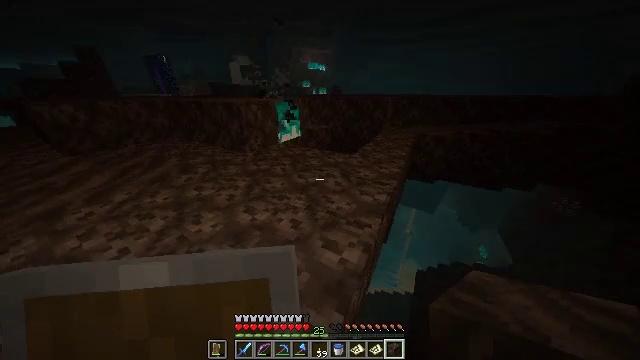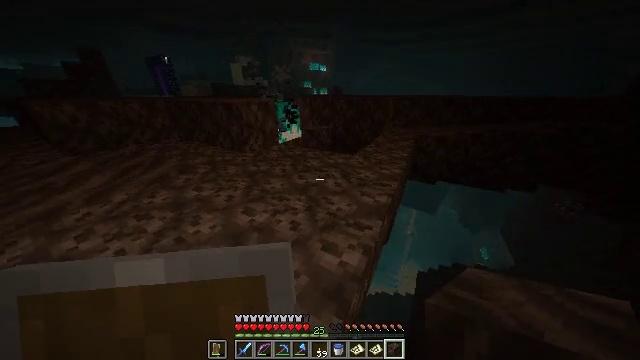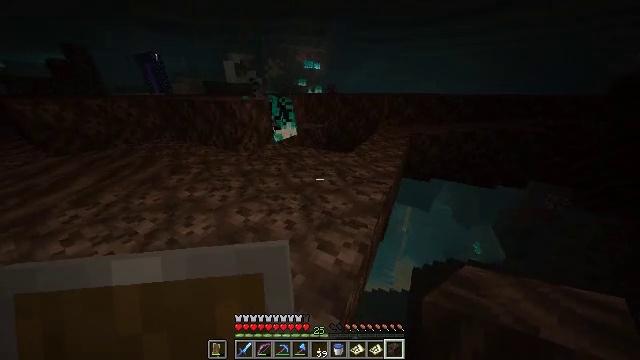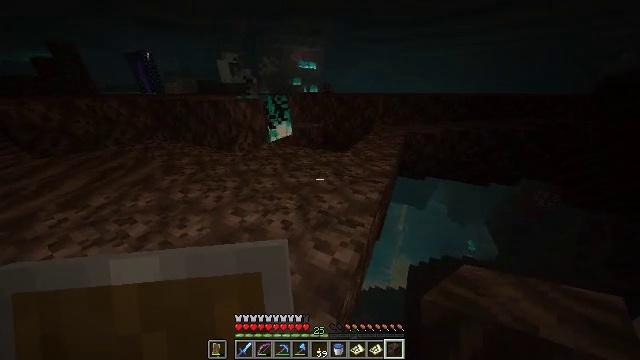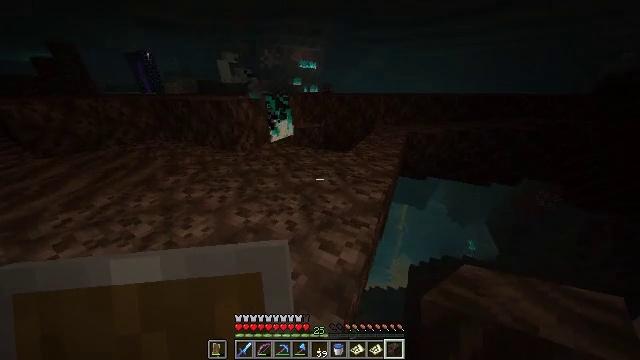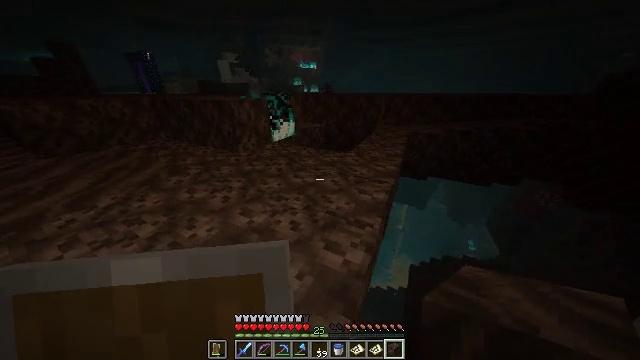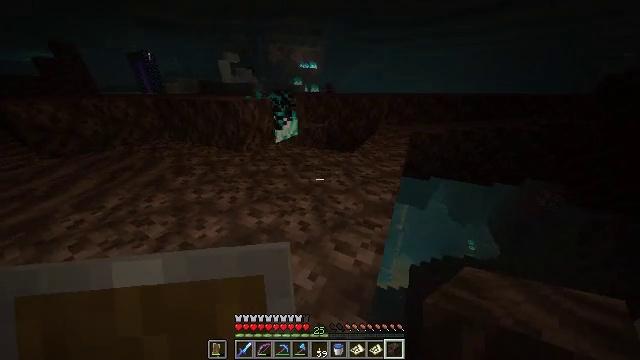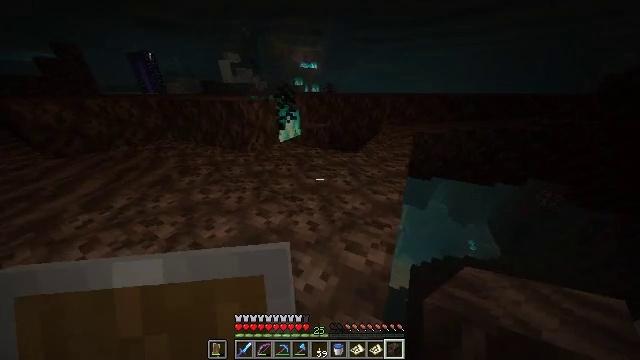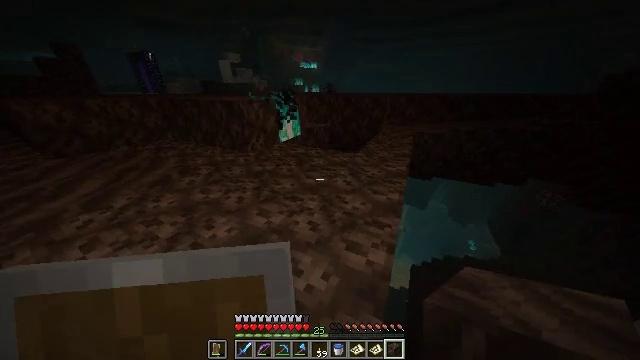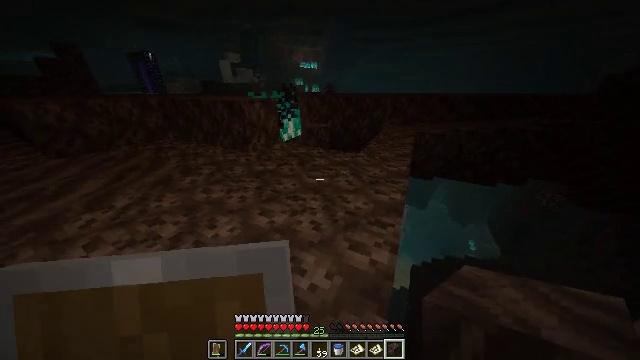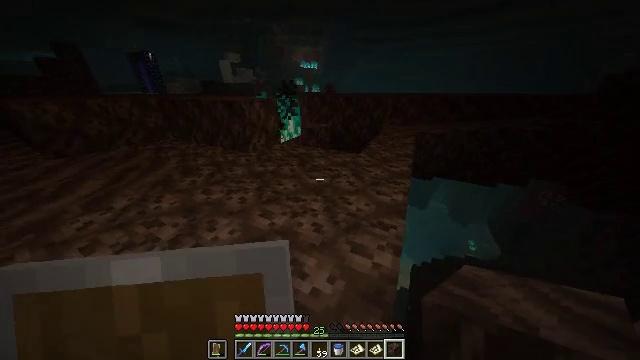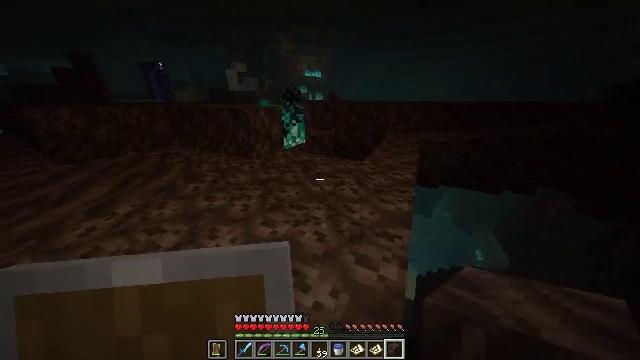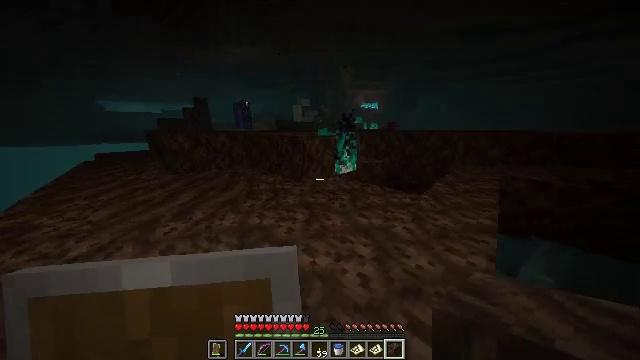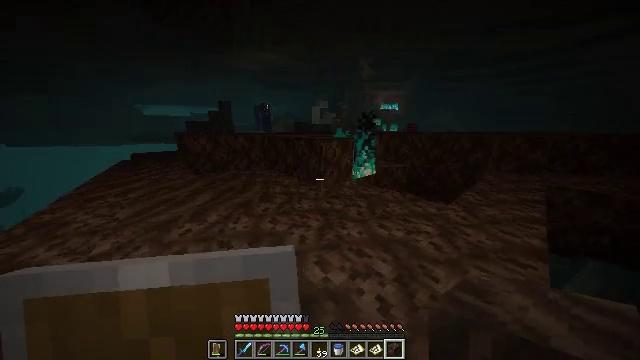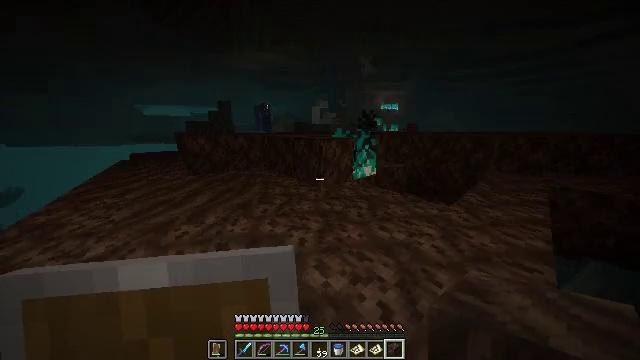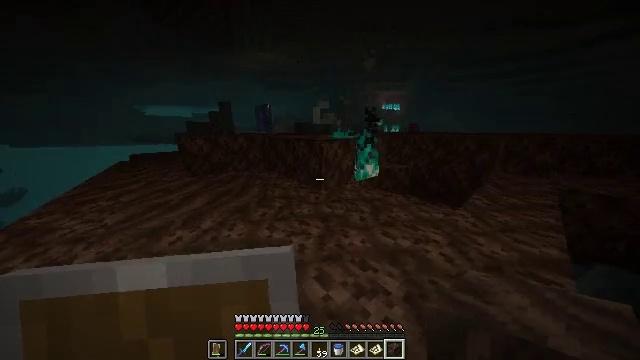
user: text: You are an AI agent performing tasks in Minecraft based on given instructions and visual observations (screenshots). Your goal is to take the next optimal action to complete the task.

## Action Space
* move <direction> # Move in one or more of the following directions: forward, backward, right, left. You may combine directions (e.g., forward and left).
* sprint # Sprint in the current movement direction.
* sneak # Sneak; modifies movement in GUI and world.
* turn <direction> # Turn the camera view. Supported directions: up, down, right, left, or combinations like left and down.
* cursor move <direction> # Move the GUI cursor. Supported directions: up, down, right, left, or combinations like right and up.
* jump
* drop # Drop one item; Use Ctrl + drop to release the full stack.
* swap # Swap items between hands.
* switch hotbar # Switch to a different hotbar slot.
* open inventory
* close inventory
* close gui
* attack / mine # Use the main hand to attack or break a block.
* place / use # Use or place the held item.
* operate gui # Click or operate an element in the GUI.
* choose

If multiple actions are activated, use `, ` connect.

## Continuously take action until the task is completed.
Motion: motion action
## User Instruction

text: Mine the soul sand in the Nether.
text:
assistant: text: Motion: sneak
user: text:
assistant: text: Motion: sneak, turn right
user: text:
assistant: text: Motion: sneak, turn right
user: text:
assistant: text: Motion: move left, sneak
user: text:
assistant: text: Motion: move left, sneak
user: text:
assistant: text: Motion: move left, sneak
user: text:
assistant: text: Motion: sneak
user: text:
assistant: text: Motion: sneak
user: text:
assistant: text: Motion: sneak
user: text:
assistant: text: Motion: move forward, sneak
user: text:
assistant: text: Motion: move forward, sneak, turn left and up
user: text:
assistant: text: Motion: move forward, sneak, turn left and up
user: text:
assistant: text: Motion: move forward, sneak, turn left
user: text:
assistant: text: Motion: move forward, sneak
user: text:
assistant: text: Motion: move forward, sneak
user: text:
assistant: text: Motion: move forward, sneak, turn left
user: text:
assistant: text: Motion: move forward, sneak
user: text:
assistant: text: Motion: move forward, sneak
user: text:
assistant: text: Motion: move forward, sneak
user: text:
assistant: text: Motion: move forward, sneak
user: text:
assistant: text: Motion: move forward, turn right and down
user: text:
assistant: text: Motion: move forward, turn right and down
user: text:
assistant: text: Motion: move forward, turn right and down
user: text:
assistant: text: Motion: move forward, turn right and down
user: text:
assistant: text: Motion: move forward, turn right and down
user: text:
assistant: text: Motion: move forward, turn right and down
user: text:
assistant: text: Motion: move forward and move right
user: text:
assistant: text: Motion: move forward and move right, turn down
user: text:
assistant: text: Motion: move forward and move right, turn down
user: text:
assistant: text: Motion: move forward and move right